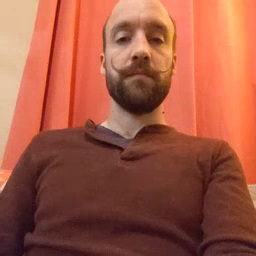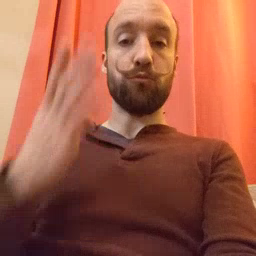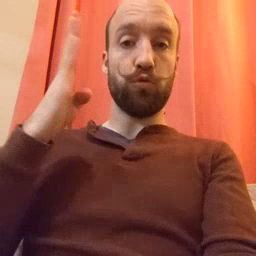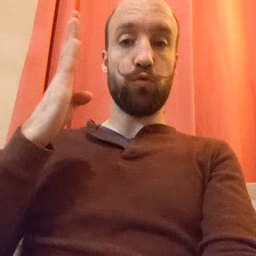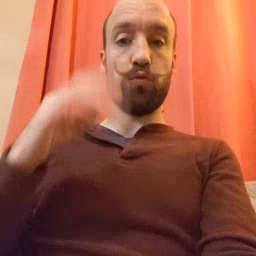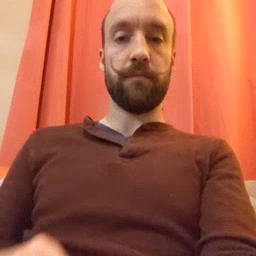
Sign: blue